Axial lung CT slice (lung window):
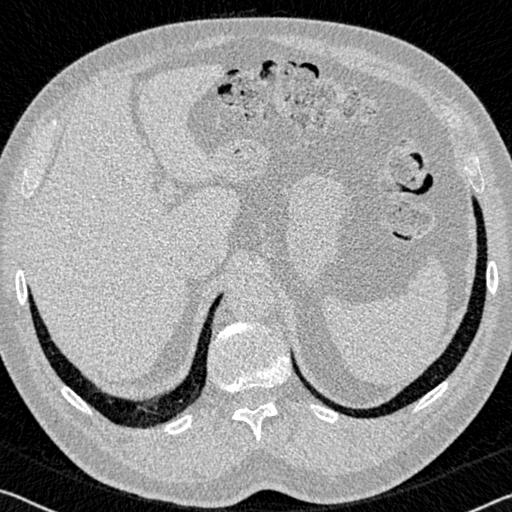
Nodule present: no